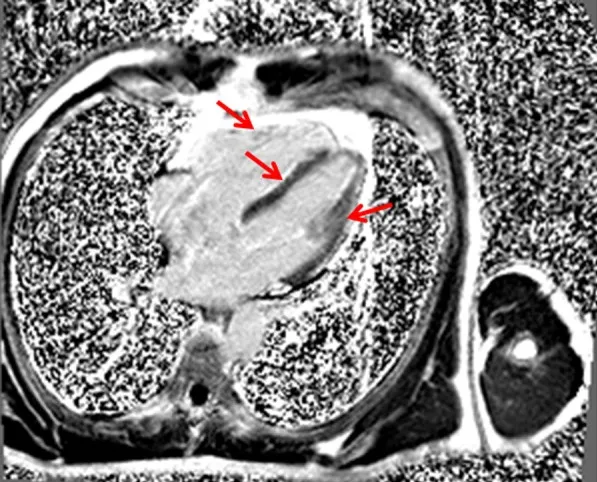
4 chamber LGE in the right and left ventricles. . LGE - late gadolinium enhancement.
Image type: radiology (mri)